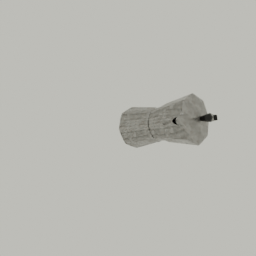
Label: tools